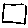
Label: square